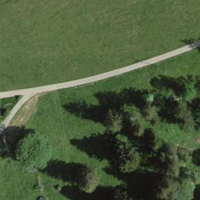
EUNIS habitat code: 52
Species observed at this site:
Sambucus racemosa